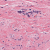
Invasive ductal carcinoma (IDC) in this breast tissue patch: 1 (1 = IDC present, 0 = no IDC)